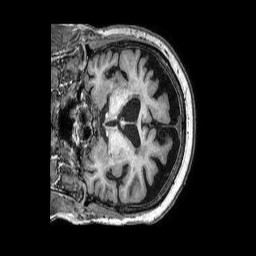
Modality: T1w
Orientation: coronal
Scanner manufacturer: philips
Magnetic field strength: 3 T
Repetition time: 0.006904 s
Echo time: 0.003159 s